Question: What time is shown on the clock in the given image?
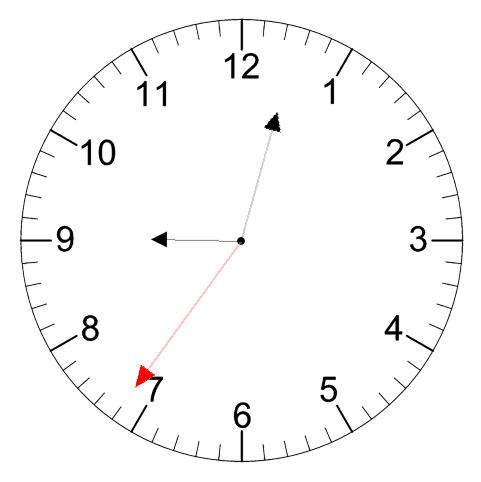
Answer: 09:02:36